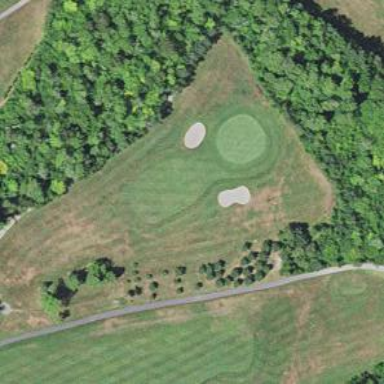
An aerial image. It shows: Golf hole.